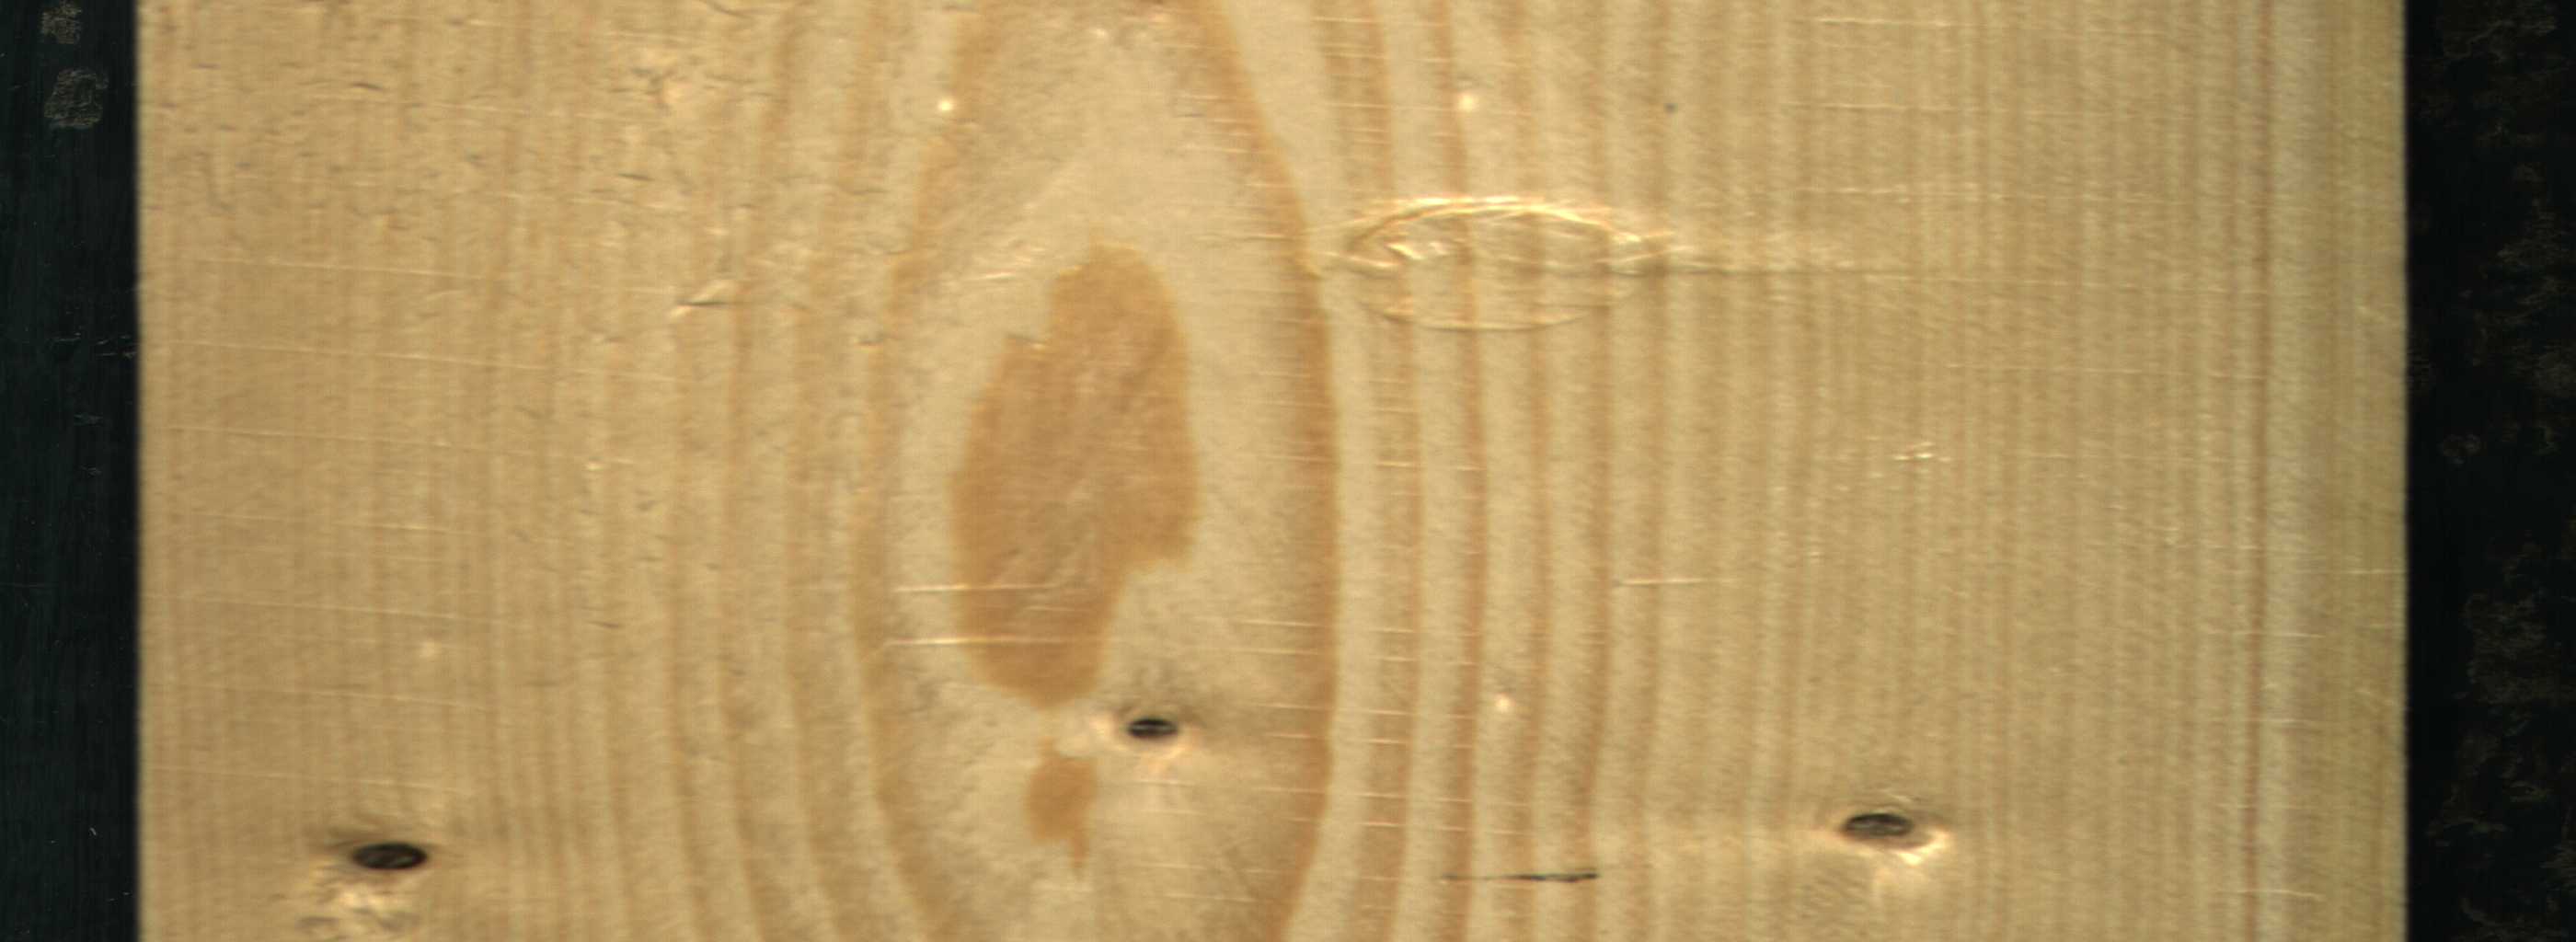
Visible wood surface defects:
Dead_Knot
Dead_Knot
Dead_Knot